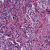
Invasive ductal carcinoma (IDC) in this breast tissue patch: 1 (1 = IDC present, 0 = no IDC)